Question: I have this code:
'''
private void retirerUnAnimalDeListe(int idxtoRemove)
{
var new_animal = new Animal();
my_animal[idxtoRemove] = new_animal;
for (int i = 0; i < cont_animal; i++)
{
Console.Write(i + " ");
Console.Write("{0 , -10}", my_animal[i].m_type + " ");
Console.Write("{0 , -10}", my_animal[i].m_name + " ");
Console.Write("{0 , -10}", Convert.ToString(my_animal[i].m_age + " "));
Console.Write("{0 , -10}", Convert.ToString(my_animal[i].m_poids + " "));
Console.Write("{0 , -10}", my_animal[i].m_color + " ");
Console.Write("{0 , -10}", my_animal[i].m_owner + " ");
}
var tolist = my_animal.ToList();
tolist.RemoveAt(idxtoRemove);// //why my indes is not delete all ? tnx
}
'''
It produces this result on the screen:

Why do I have the extra row with the '1' header, and how can I remove/fix this?
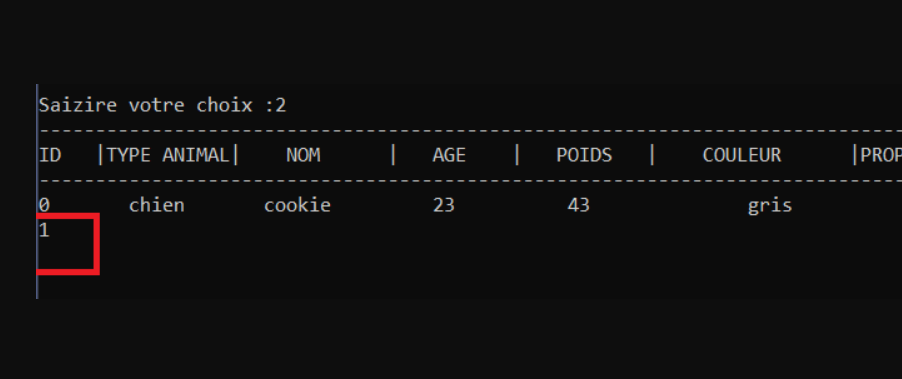
Answer: The code has two problems:
1. It only replaces the object for one with empty or null strings in the fields, and doesn't actually remove anything until after it prints the contents of the array.
2. When it does try to remove the item, it copies the references to a temporary list, removes the item from the list, and then throws the list away. The array remains unchanged.
If you need to be able to remove elements, use a 'List<Animal>' instead of an 'Animal[]' in the first place.
---
Finally, I strongly suggest adding a 'ToString()' override to the 'Animal' type that looks like this:
'''
public override string ToString()
{
return $"{m_type,-10} {m_name,-10} {m_age,-10} {m_poids,-10} {m_color,-10} {m_owner,-10}";
}
'''
And then you can use it in the loop like this:
'''
for (int i = 0; i < cont_animal; i++)
{
Console.WriteLine($"{i} {my_animal[i]});
}
'''